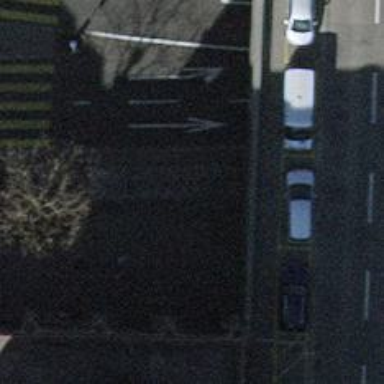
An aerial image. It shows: Bicycle parking area with bollard.